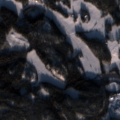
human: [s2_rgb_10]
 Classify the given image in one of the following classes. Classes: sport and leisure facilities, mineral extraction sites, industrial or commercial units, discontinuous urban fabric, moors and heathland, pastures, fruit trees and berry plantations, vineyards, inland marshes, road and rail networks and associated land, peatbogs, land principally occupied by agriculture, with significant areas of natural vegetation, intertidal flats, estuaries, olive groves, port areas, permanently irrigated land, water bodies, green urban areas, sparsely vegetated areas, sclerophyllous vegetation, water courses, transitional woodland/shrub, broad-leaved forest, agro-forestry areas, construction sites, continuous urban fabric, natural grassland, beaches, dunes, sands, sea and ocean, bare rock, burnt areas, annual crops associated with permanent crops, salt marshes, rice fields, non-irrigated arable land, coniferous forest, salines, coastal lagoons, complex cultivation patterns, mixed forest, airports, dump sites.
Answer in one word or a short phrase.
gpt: land principally occupied by agriculture, with significant areas of natural vegetation, coniferous forest, mixed forest